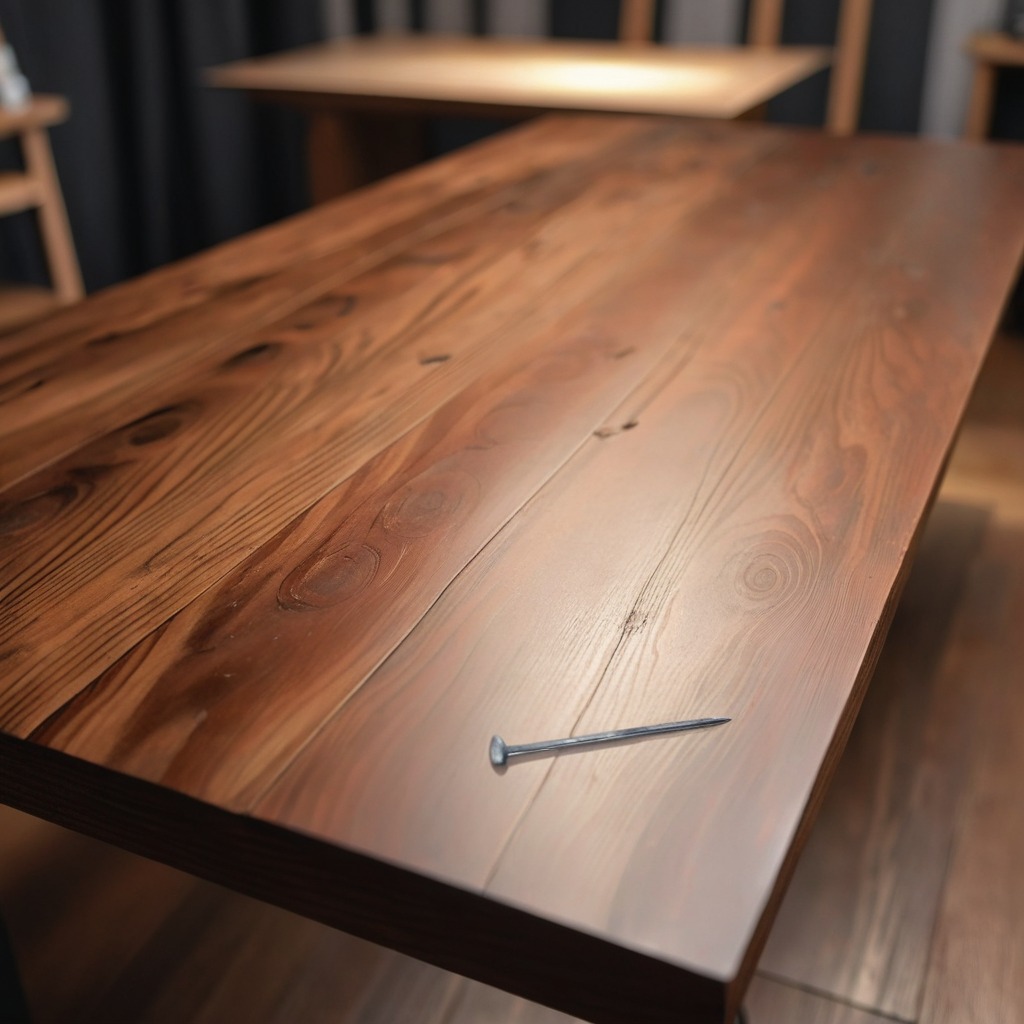
An iron nail is lying on the wooden table.